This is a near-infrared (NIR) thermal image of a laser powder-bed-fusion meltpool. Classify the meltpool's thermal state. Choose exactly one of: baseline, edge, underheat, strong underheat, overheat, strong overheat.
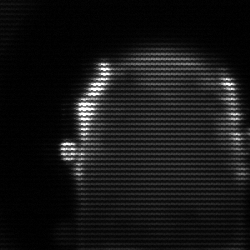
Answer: baseline